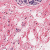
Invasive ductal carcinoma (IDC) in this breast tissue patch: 0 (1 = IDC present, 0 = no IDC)